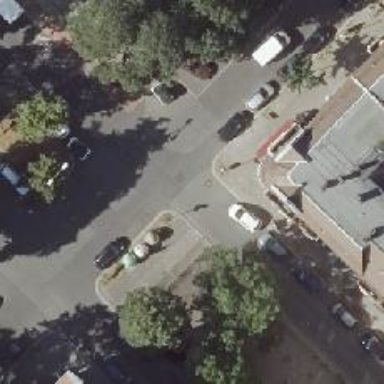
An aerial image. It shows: Residential street with asphalt surface. There is parallel on-street parking on the right lane.